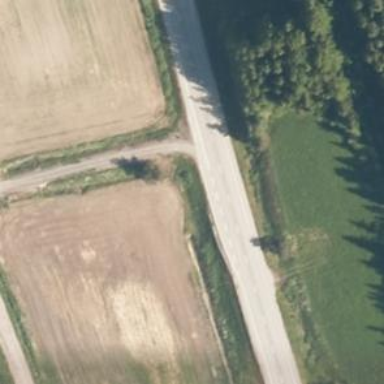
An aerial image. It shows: Cycleway passing through agricultural land.